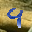
Label: 9